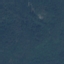
Land use / land cover class: Forest